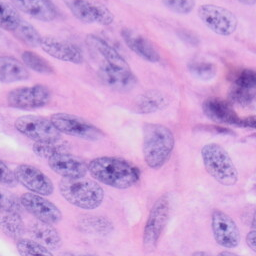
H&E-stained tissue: Skin